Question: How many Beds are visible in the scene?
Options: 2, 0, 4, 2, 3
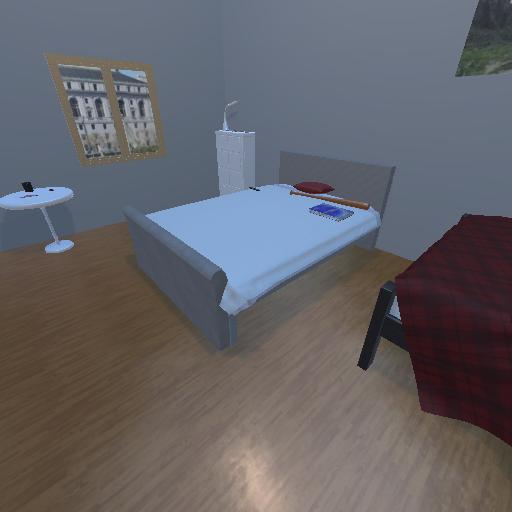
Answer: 2